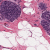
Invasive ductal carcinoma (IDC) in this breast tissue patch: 0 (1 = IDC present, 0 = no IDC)